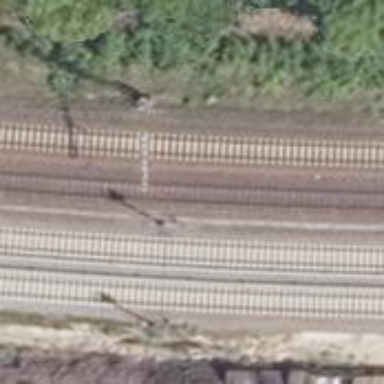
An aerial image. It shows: Railway signal.